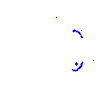
Particle: kaon